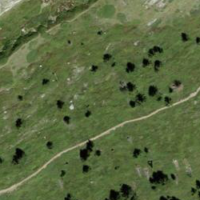
EUNIS habitat code: 26
Species observed at this site:
Arnica montana